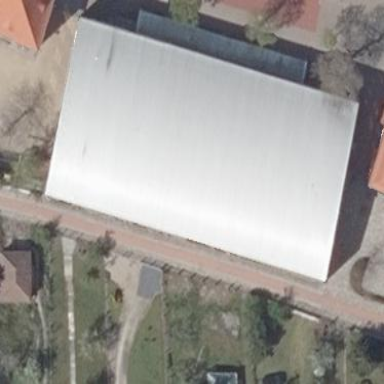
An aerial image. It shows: Multi-sport building that serves as sports hall.